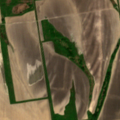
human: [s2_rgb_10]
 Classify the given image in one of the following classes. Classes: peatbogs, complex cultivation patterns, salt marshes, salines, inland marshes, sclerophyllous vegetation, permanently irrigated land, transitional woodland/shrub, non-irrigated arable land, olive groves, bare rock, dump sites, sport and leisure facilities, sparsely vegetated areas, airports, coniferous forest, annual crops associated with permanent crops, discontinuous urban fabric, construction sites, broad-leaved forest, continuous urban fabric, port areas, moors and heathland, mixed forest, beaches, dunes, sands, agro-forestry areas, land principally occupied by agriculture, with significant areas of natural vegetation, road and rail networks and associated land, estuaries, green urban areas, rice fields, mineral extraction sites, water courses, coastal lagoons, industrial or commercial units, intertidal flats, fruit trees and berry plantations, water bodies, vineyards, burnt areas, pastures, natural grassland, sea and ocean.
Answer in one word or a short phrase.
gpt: non-irrigated arable land, transitional woodland/shrub